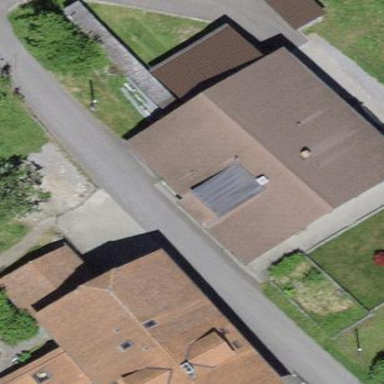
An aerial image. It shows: Farm building.